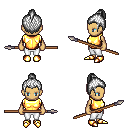
a pixel art fantasy rpg character, female body template, human, tanned skin, gold chest armor, white pants, white short topknot hairstyle, gold boots, spear, four views (front, back, left, right), 2x2 character sprite sheet, small pixel art, hard edges, no anti-aliasing